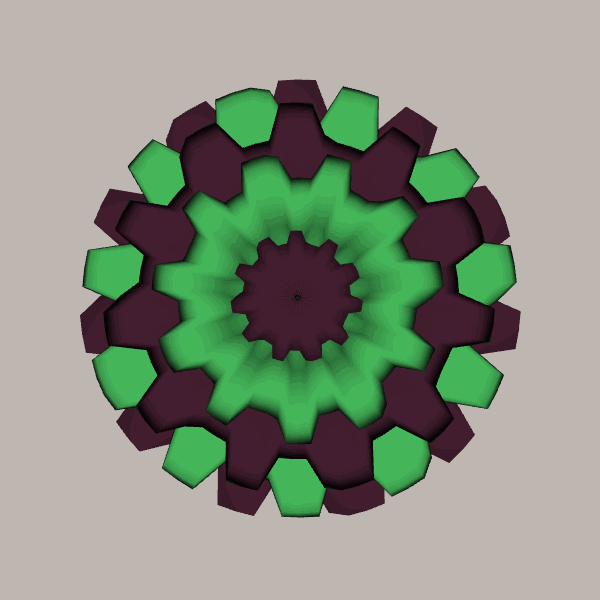
Background: light